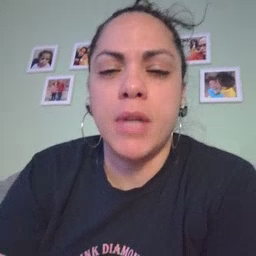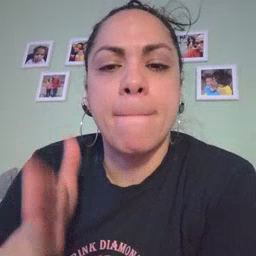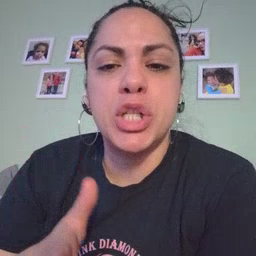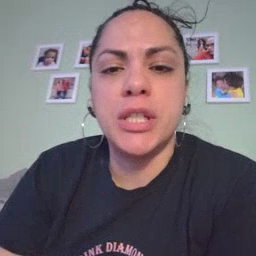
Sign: person